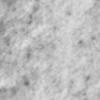
Label: no_change